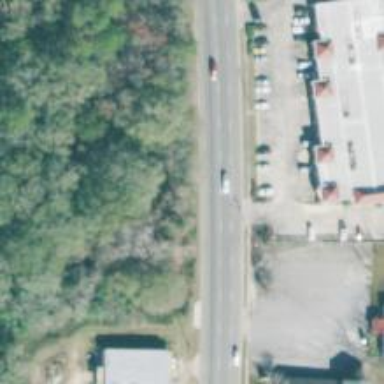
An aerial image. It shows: Asphalt road designated as trunk highway.